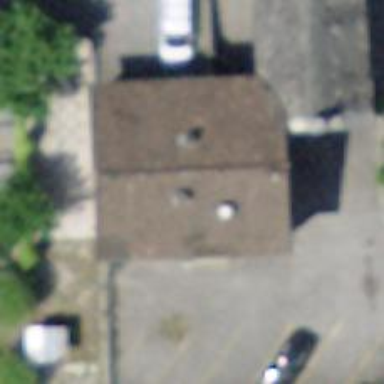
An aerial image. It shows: Restaurant.